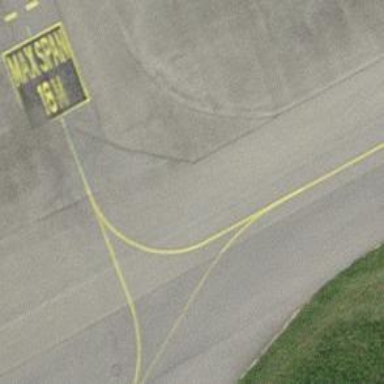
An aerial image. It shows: Image of taxiway at airport.